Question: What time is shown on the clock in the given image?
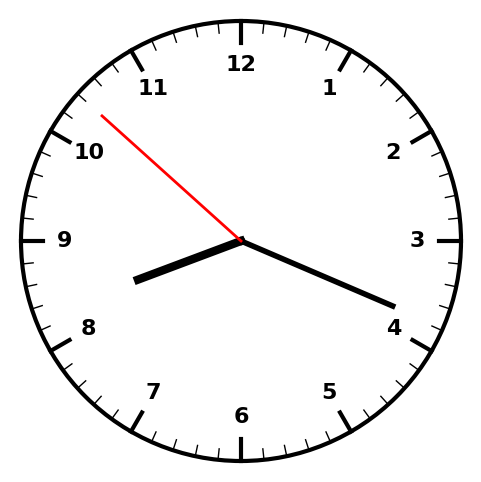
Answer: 08:18:52